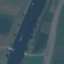
Land use / land cover: River